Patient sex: M
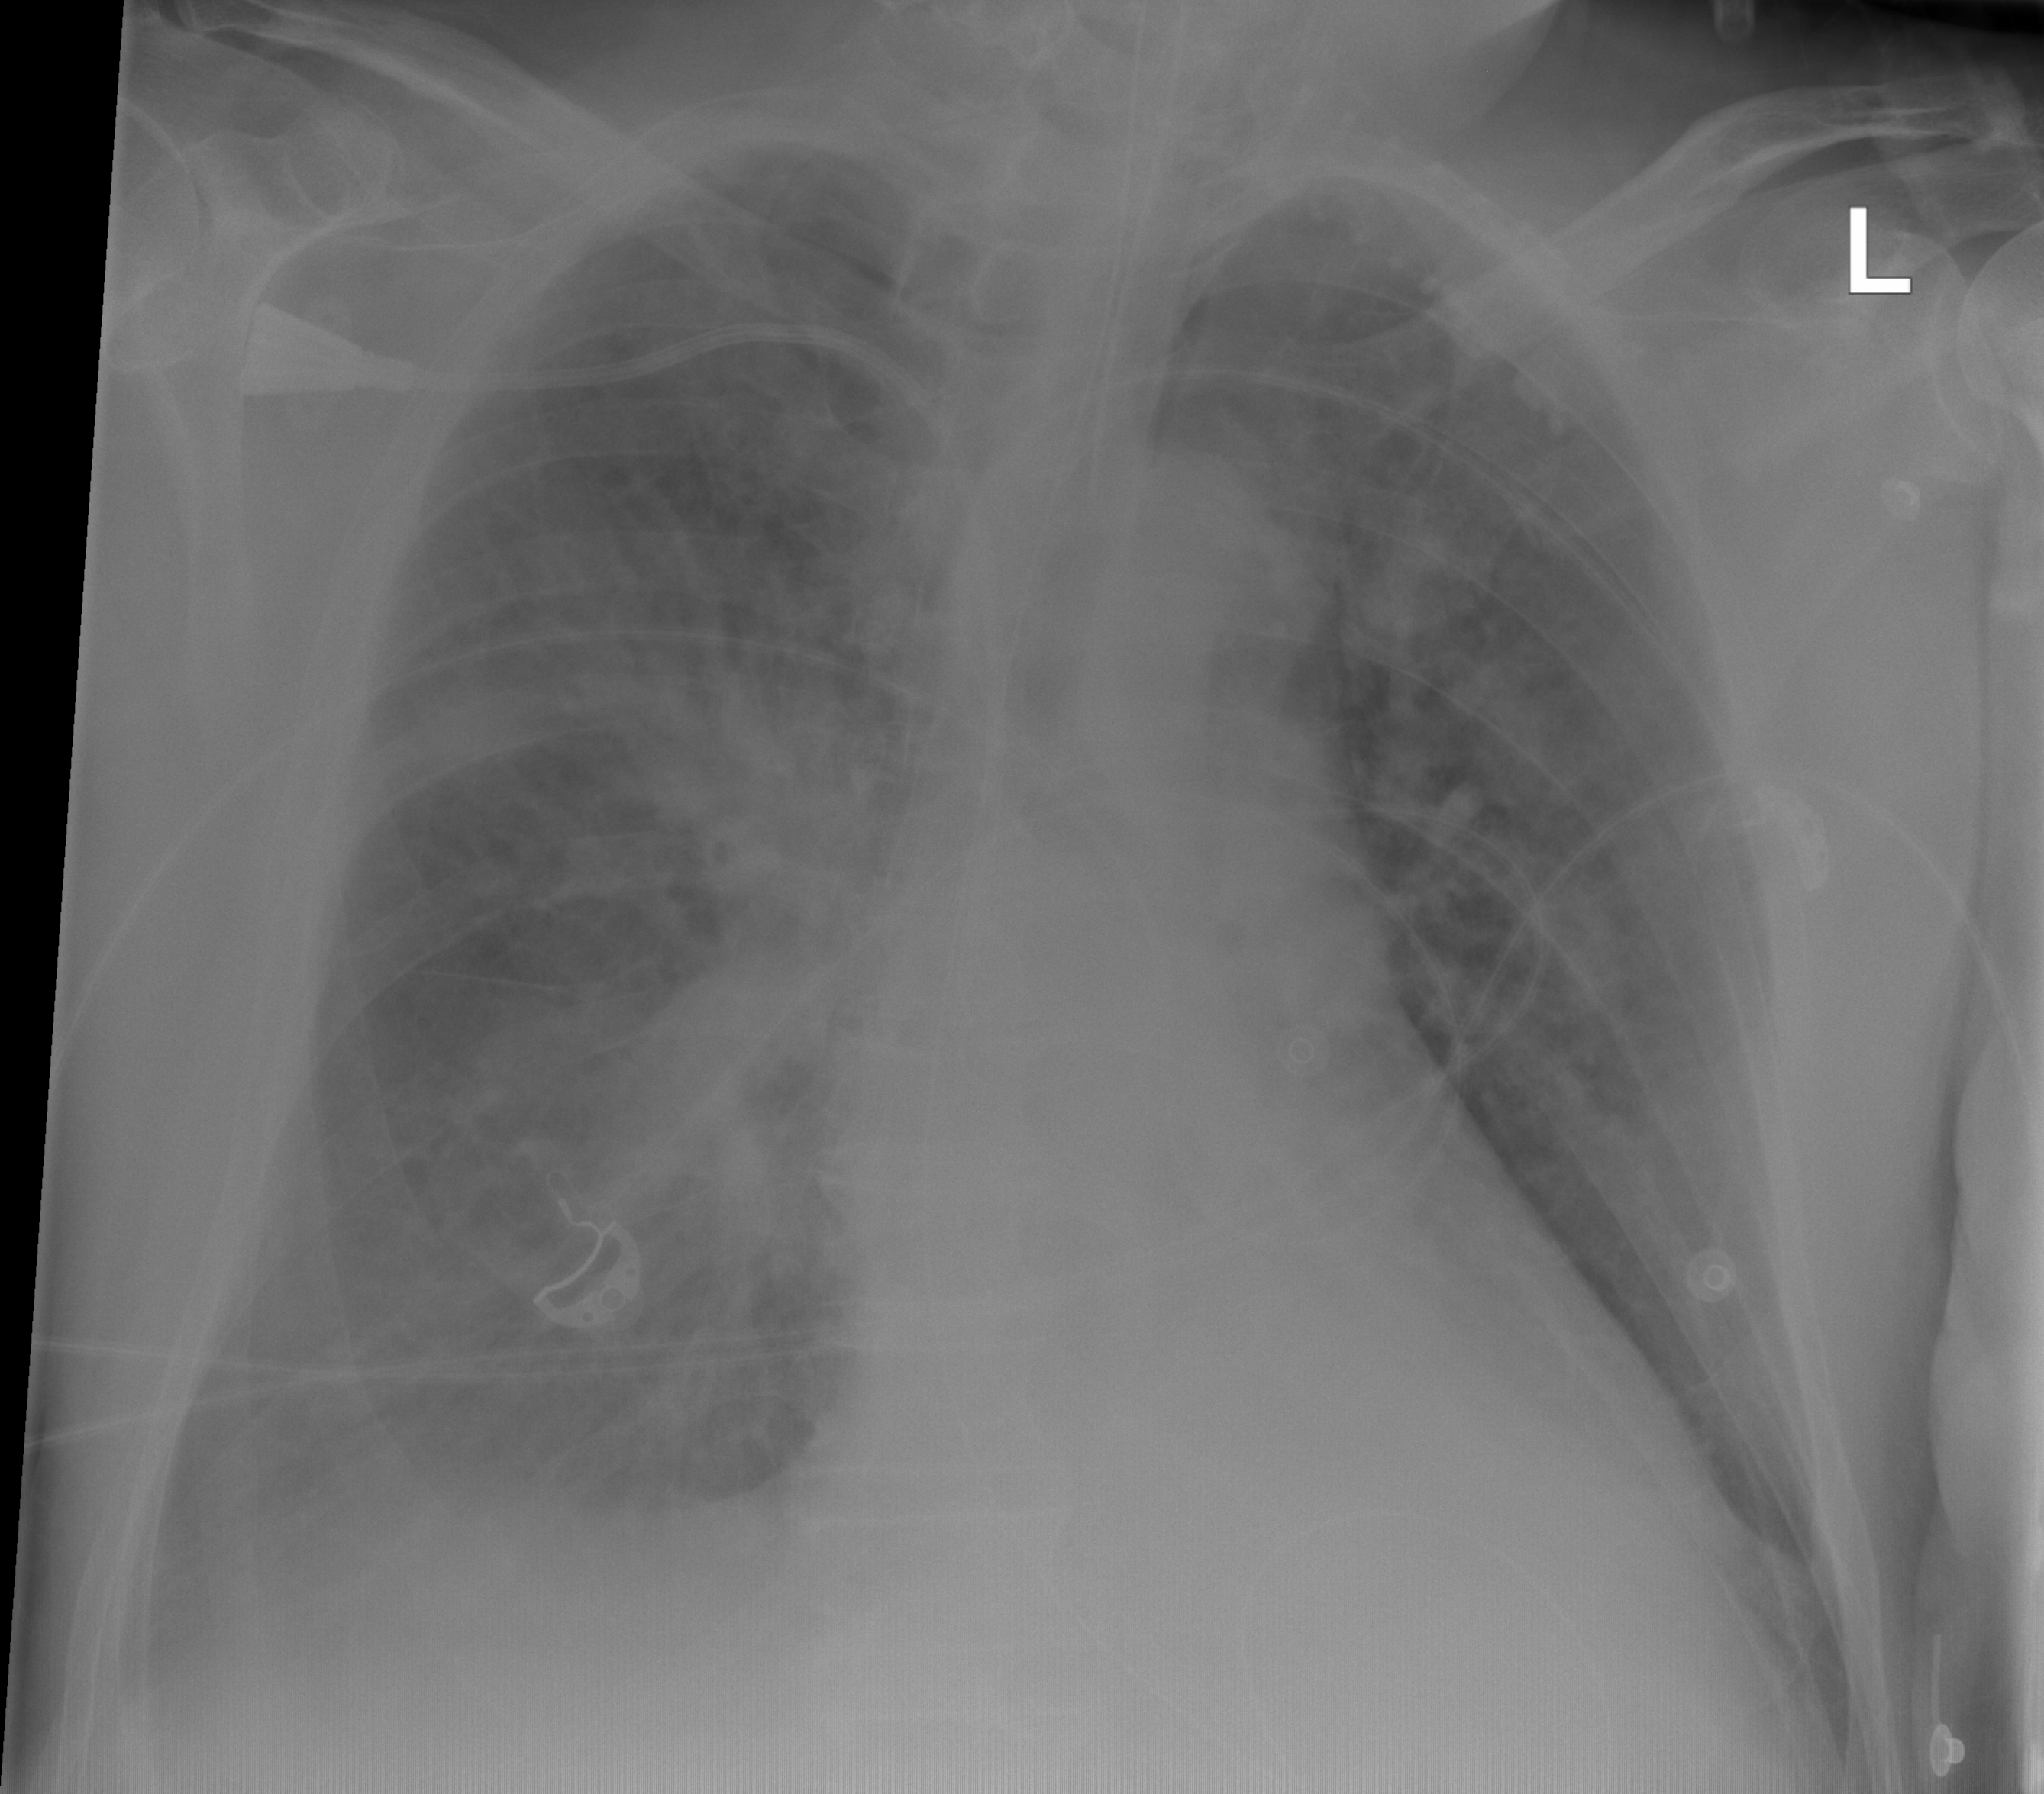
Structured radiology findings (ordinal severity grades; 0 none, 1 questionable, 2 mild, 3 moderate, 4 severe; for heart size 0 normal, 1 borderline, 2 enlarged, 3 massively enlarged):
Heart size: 0
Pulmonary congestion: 3
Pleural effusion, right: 2
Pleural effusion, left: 0
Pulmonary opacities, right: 3
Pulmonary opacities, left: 2
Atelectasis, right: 2
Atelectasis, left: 0